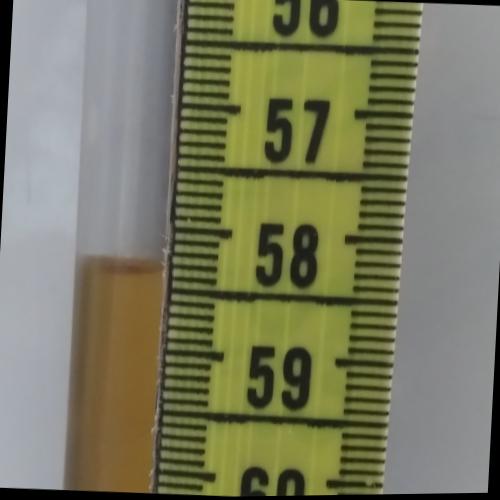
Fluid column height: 58.3 cm